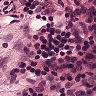
Metastatic tissue present: no